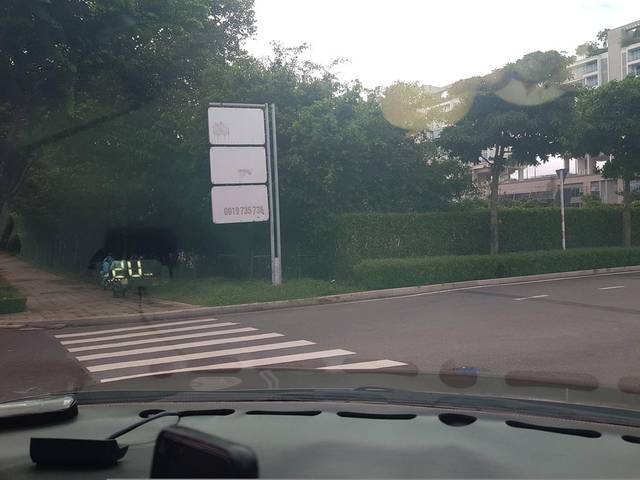
Region: Vietnam
Coordinates: 10.774, 106.725